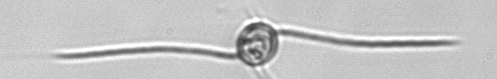
Label: Chaetoceros_danicus